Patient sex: F
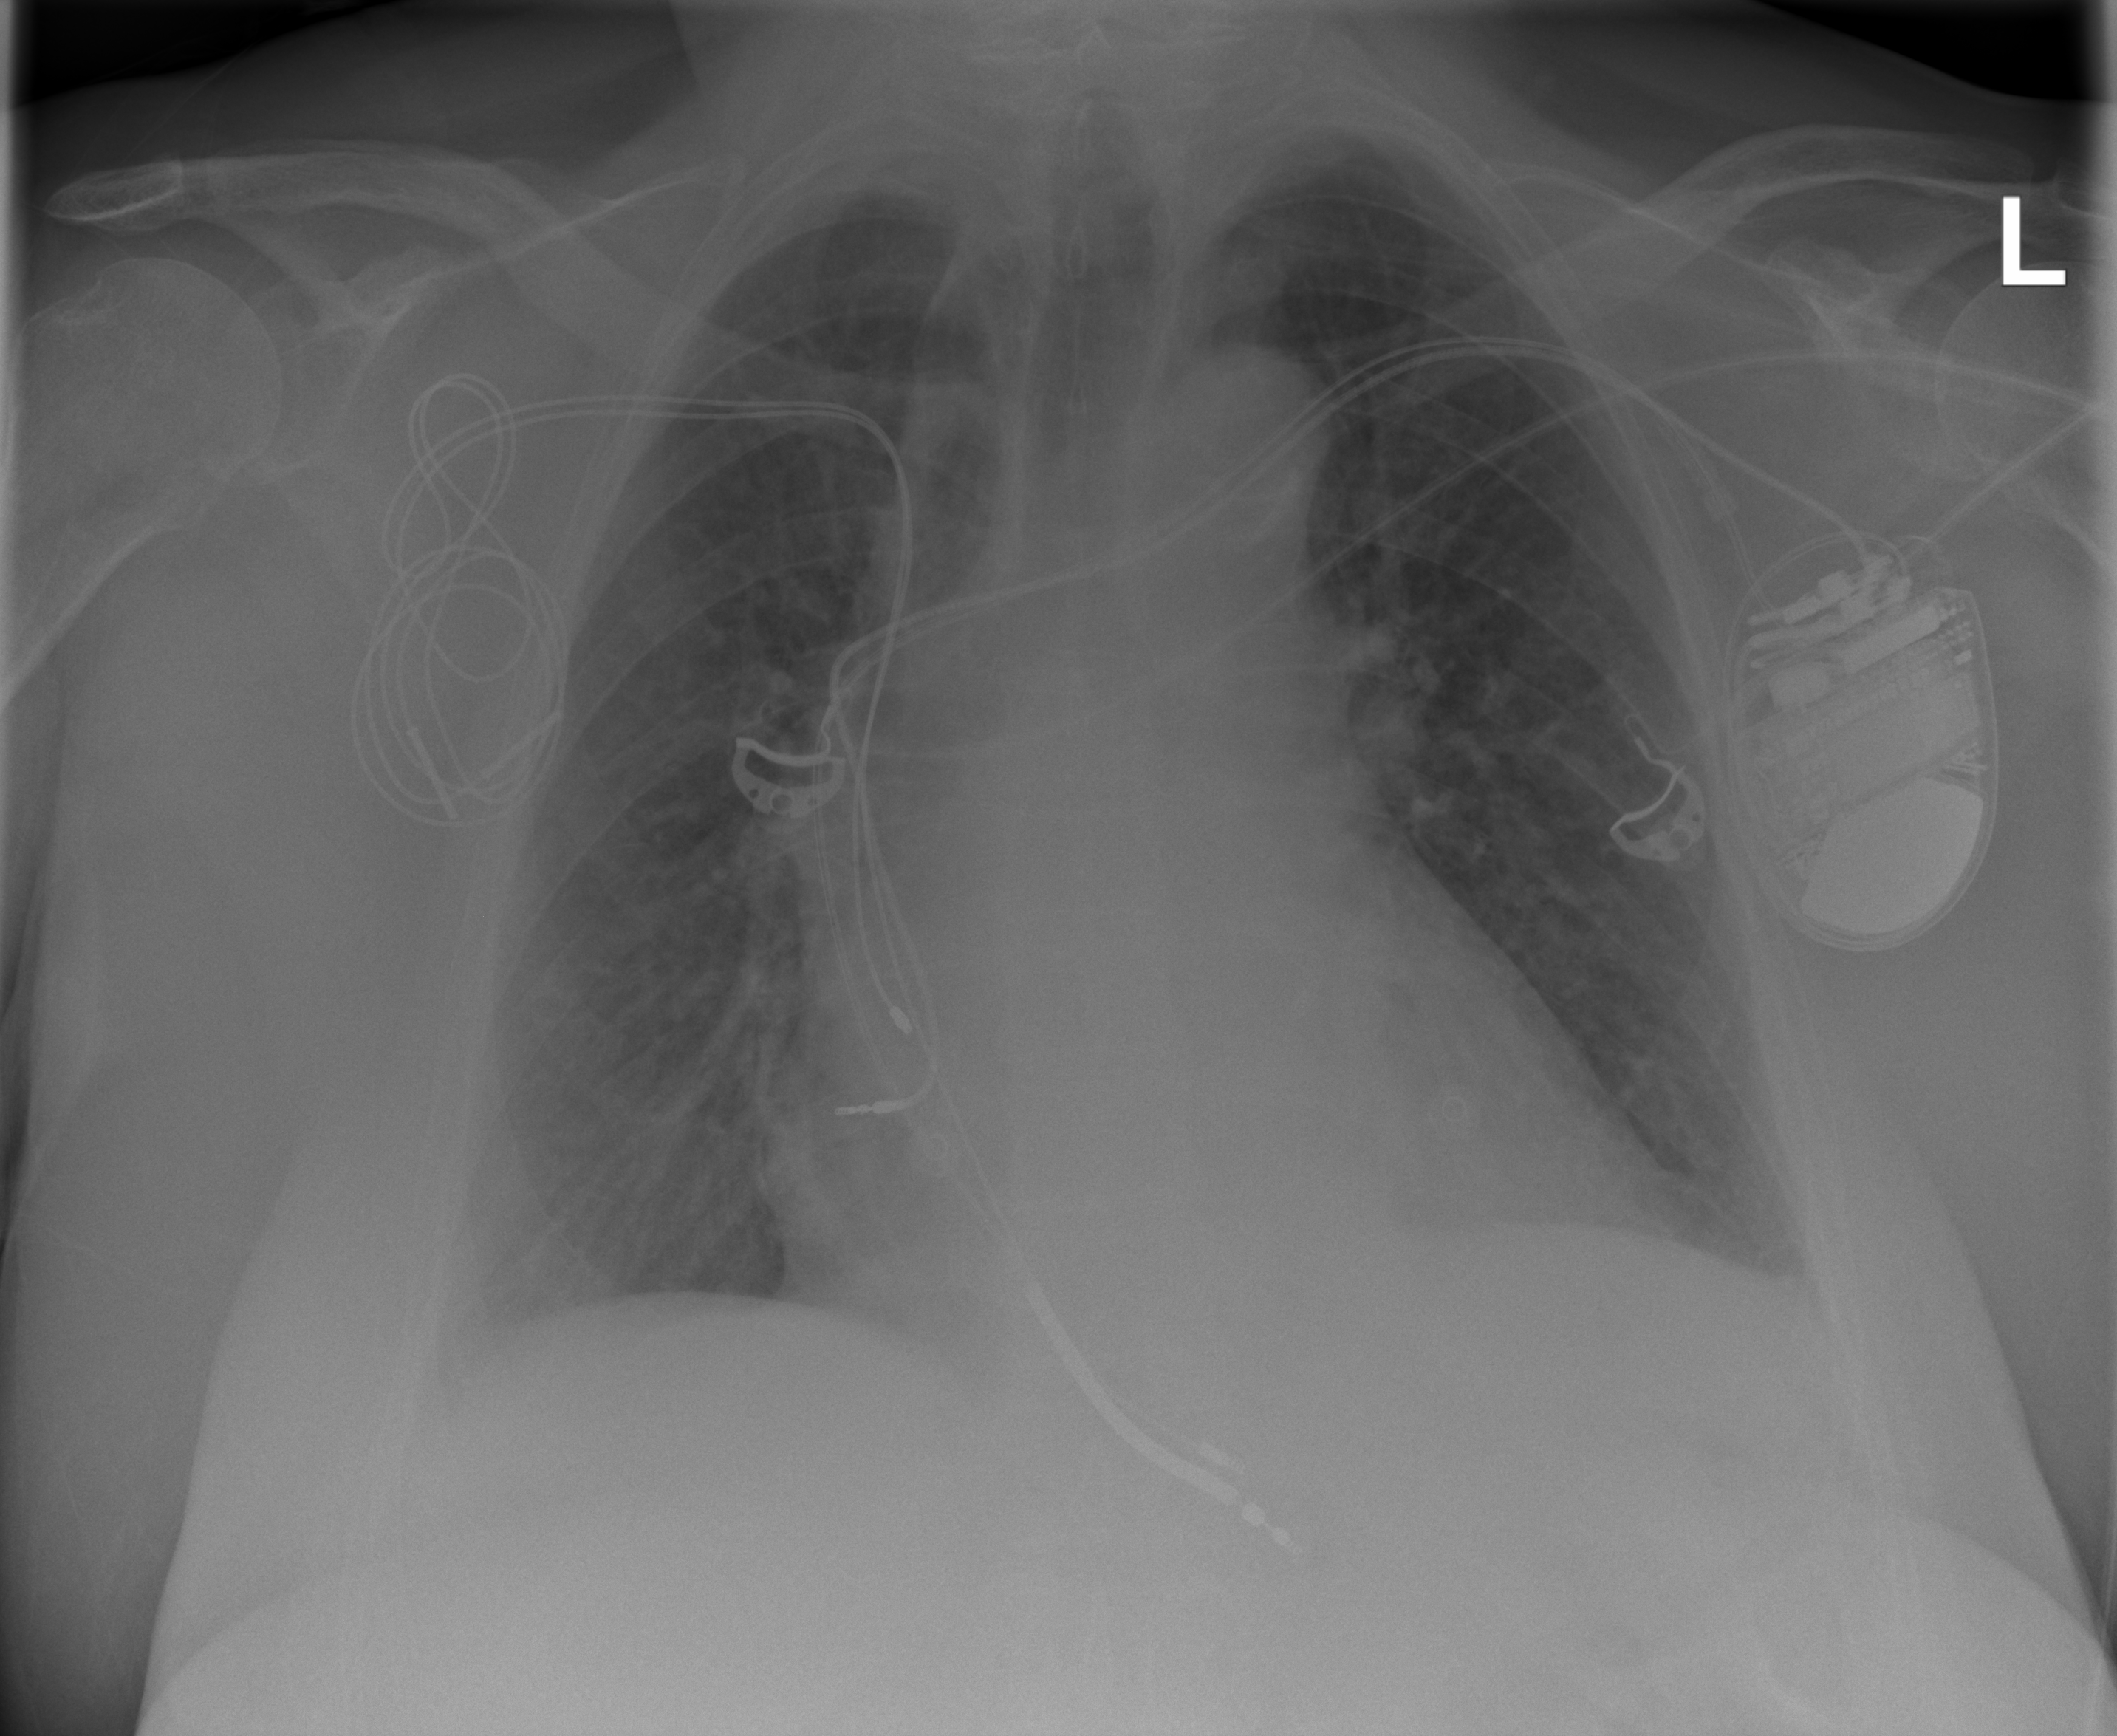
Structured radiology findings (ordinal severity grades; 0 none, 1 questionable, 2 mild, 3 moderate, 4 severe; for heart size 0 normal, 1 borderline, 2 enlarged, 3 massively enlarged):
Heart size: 1
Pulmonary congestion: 0
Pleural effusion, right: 0
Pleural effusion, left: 2
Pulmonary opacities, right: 0
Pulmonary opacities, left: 0
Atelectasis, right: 0
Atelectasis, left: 0